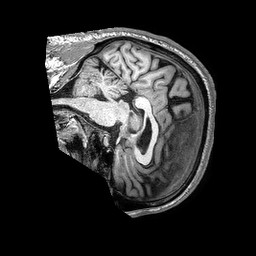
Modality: T1w
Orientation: sagittal
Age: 61
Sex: male
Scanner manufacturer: philips
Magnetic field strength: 3 T
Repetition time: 0.006618 s
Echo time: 0.00297 s